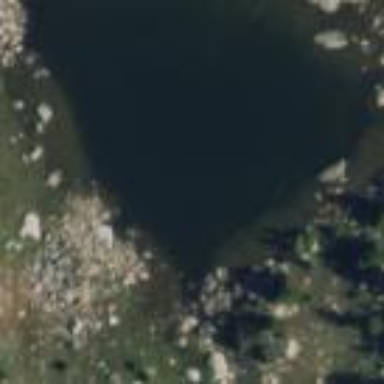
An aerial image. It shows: Serene lake surrounded by nature.